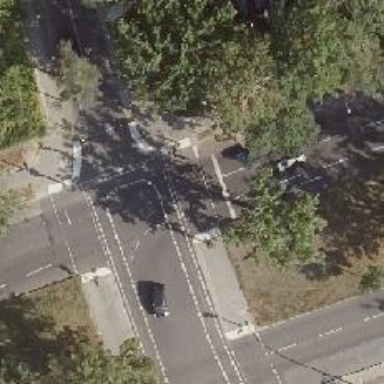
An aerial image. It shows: Primary highway with asphalt surface. There is cycle track on the right.